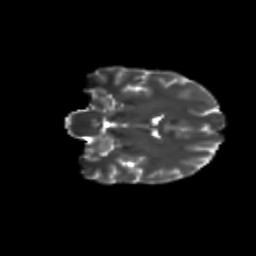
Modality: T2w
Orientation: coronal
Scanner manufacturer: siemens
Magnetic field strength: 3 T
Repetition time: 9.2 s
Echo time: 0.084 s